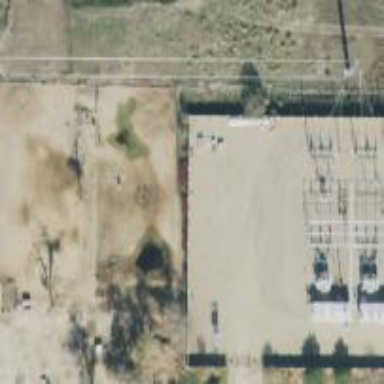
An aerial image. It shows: Power substation.